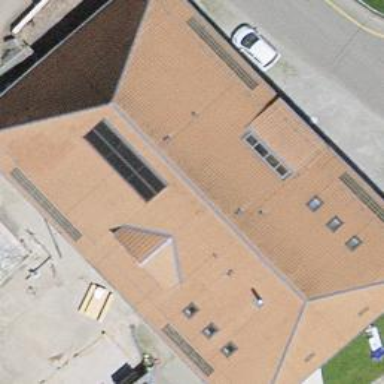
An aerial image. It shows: Residential building with half-hipped roof shape.